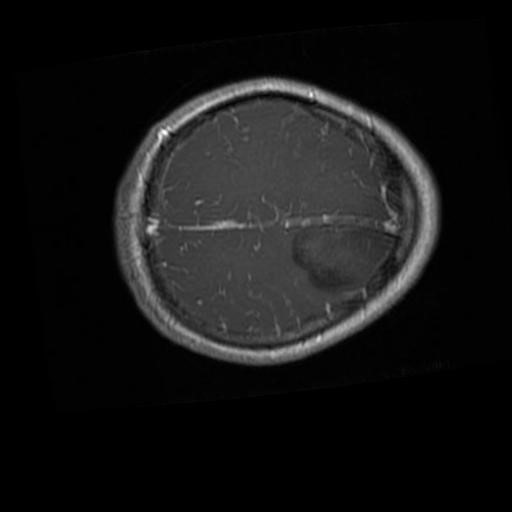
Label: brain_glioma